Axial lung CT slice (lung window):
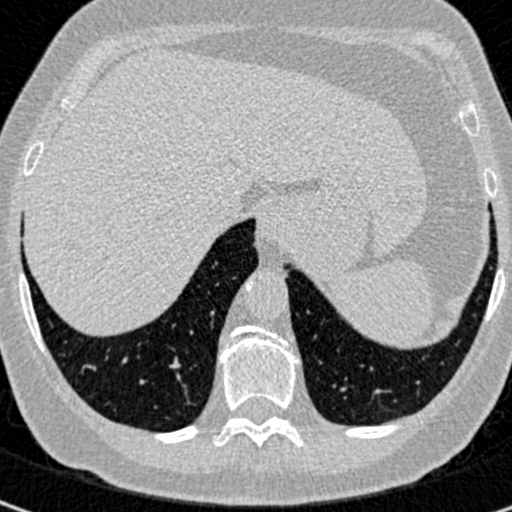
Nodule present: no